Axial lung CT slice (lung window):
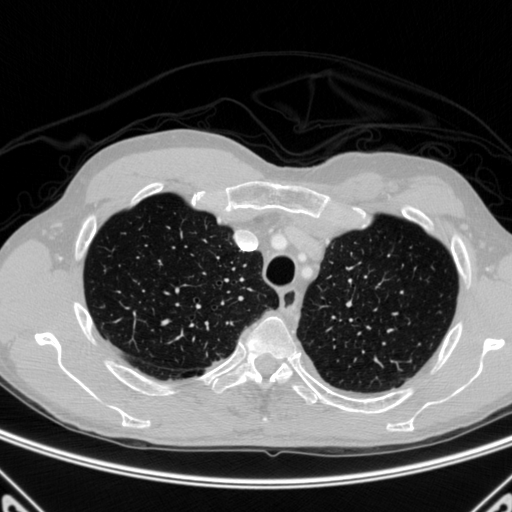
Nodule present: no